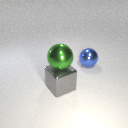
large green metal sphere above large gray metal cube